Field crop: maize
Growth stage: 2
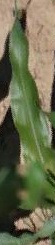
Species: maize